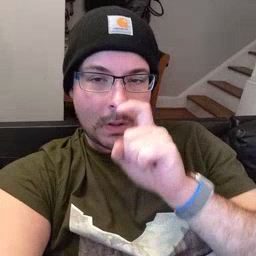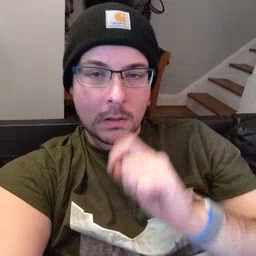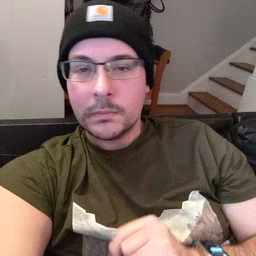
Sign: doll